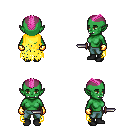
a pixel art fantasy rpg character, female body template, orc, green skin, yellow tattered cape, teal pants, pink short mohawk hairstyle, gold gloves, black shoes, dagger, four views (front, back, left, right), 2x2 character sprite sheet, small pixel art, hard edges, no anti-aliasing